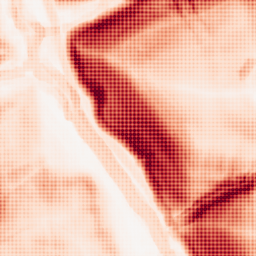
Category: morphological
Decomposition family: morphological_gradient
Decomposition parameters: size: 10
shape: square
Upsampling method: sinc_hamming
Upsampling parameters: scale: 4
kernel_size: 4
Upsampling scale: 4